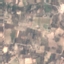
Land use / land cover: PermanentCrop